Question: I am making a boxplot of this data:
'''
dput(fit3)
structure(list(Grupos = structure(c(3L, 3L, 3L, 3L, 3L, 3L, 3L,
3L, 3L, 3L, 1L, 1L, 1L, 1L, 1L, 1L, 1L, 1L, 1L, 1L, 4L, 4L, 4L,
4L, 4L, 4L, 4L, 4L, 4L, 4L, 4L, 4L, 2L, 2L, 2L, 2L, 2L, 2L, 2L,
2L, 2L, 2L, 2L, 2L), .Label = c("TR", "TR2x45", "UT", "UT2x45"
), class = "factor"), ordenada = c(-<PHONE>6, -<PHONE>7,
-<PHONE>02, -<PHONE>1, 0, -339.309090909113, -<PHONE>39,
-<PHONE>9, -707.681818181909, -<PHONE>11, -<PHONE>45,
-<PHONE>2, 0, 0, -<PHONE>81, -<PHONE>08,
0, 0, -<PHONE>51, -<PHONE>36, -<PHONE>93,
0, -<PHONE>8, -<PHONE>6, -<PHONE>6, -<PHONE>08,
-820.572727272809, -<PHONE>9, -<PHONE>14, 0, -1<PHONE>,
-<PHONE>, -424.500000000049, -<PHONE>6, -<PHONE>,
-<PHONE>56, -1<PHONE>, -<PHONE>42, -<PHONE>3,
-678.800000000052, 0, -<PHONE>2, -<PHONE>6, -<PHONE>38
), pendiente = c(18.0000000000014, 9.63636363636461, 9.86363636363712,
122.681818181831, 0, 0.54545454545458, 3.81818181818215, 40.6818181818223,
1.13636363636378, 2.59090909090926, 5.90909090909148, 80.9090909090992,
0, 0, 6.77272727272785, 5.50000000000057, 0, 0, 9.68181818181914,
16.0454545454563, 3.54545454545487, 0, 10.9090909090922, 38.5454545454584,
40.0454545454582, 3.77272727272769, 1.31818181818195, 54.0909090909142,
1.86363636363659, 0, 255.909090909118, 32.6818181818216, 0.68181818181826,
77.5909090909165, 46.909090909096, 1.6363636363638, 237.636363636387,
12.5454545454559, 30.2272727272758, 1.09090909090917, 0, 36.0909090909124,
25.4545454545478, 8.68181818181908), r.squared = c(0.919634060520734,
0.954630416312683, 0.845100502512542, 0.951645777648911, NaN,
0.59999999999997, 0.963934426229504, 0.835706833594179, 0.694444444444498,
0.91779661016945, 0.927552140504953, 0.959411828829618, NaN,
NaN, 0.978880070546728, 0.936125319693121, NaN, NaN, 0.980315471045828,
0.962528966476169, 0.856901408450706, NaN, 0.896358543417418,
0.895321098632955, 0.971366890268327, 0.840121951219549, 0.793396226415111,
0.95198720017211, 0.808173076923133, NaN, 0.980407864815474,
0.952010975654702, 0.750000000000039, 0.933728442060346, 0.936844883094985,
0.939130434782635, 0.993784082719898, 0.735431550492406, 0.957943419114485,
0.847058823529391, NaN, 0.951314320205228, 0.974094551779841,
0.957004197271801), adj.r = c(0.910704511689705, 0.949589351458537,
0.827889447236158, 0.946273086276568, NaN, 0.555555555555522,
0.959927140255005, 0.817452037326866, 0.660493827160554, 0.908662900188278,
0.919502378338837, 0.954902032032908, NaN, NaN, 0.976533411718587,
0.929028132992356, NaN, NaN, 0.978128301162031, 0.958365518306855,
0.841001564945229, NaN, 0.884842826019353, 0.883690109592172,
0.968185433631474, 0.822357723577276, 0.770440251572346, 0.946652444635678,
0.786858974359037, NaN, 0.978230960906082, 0.946678861838558,
0.722222222222266, 0.926364935622607, 0.929827647883317, 0.932367149758483,
0.993093425244331, 0.706035056102673, 0.953270465682761, 0.830065359477101,
NaN, 0.945904800228031, 0.971216168644268, 0.952226885857557)), .Names = c("Grupos",
"ordenada", "pendiente", "r.squared", "adj.r"), row.names = c("UT1",
"UT2", "UT3", "UT4", "UT5", "UT6", "UT7", "UT8", "UT9", "UT10",
"TR1", "TR2", "TR3", "TR4", "TR5", "TR6", "TR7", "TR8", "TR9",
"TR10", "UT1.1", "UT2.1", "UT3.1", "UT4.1", "UT5.1", "UT6.1",
"UT7.1", "UT8.1", "UT9.1", "UT10.1", "UT11", "UT12", "TR1.1",
"TR2.1", "TR3.1", "TR4.1", "TR5.1", "TR6.1", "TR7.1", "TR8.1",
"TR9.1", "TR10.1", "TR11", "TR12"), class = "data.frame")
'''
The code I use to do it is this:
'''
mycolor<-c("red","darkorange","royalblue1","violetred2")
media<-tapply(fit3$pendiente,fit3$Grupos,mean)
boxplot(pendiente ~ Grupos, data = fit3, main="Boxplot pendientes", col = mycolor))
points(media,pch=20,cex=3,col="black")
'''
And the result I get is this:

The problem is I had my 'Grupos' variable ordered as I wanted and now the plot is reordering alphabetically. I need to pass a factor vector with the correct order in x for boxplot to understand it but I keep struggling with lenghts because 'unique(Grupos)' doesn't meet length requirements and 'factor(Grupos)' reorder levels alphabetically.
The order I want to get plotted (from left to right) is:
'''
orden
[1] "UT" "TR" "UT2x45" "TR2x45"
'''
I'd appreciate answers using base graphics but if lattice or ggplot2 solve this and keep the visual they're wellcome (I'm using base graphics because I understand better how to specify user defined colours as I did in my graph)
Thank you!
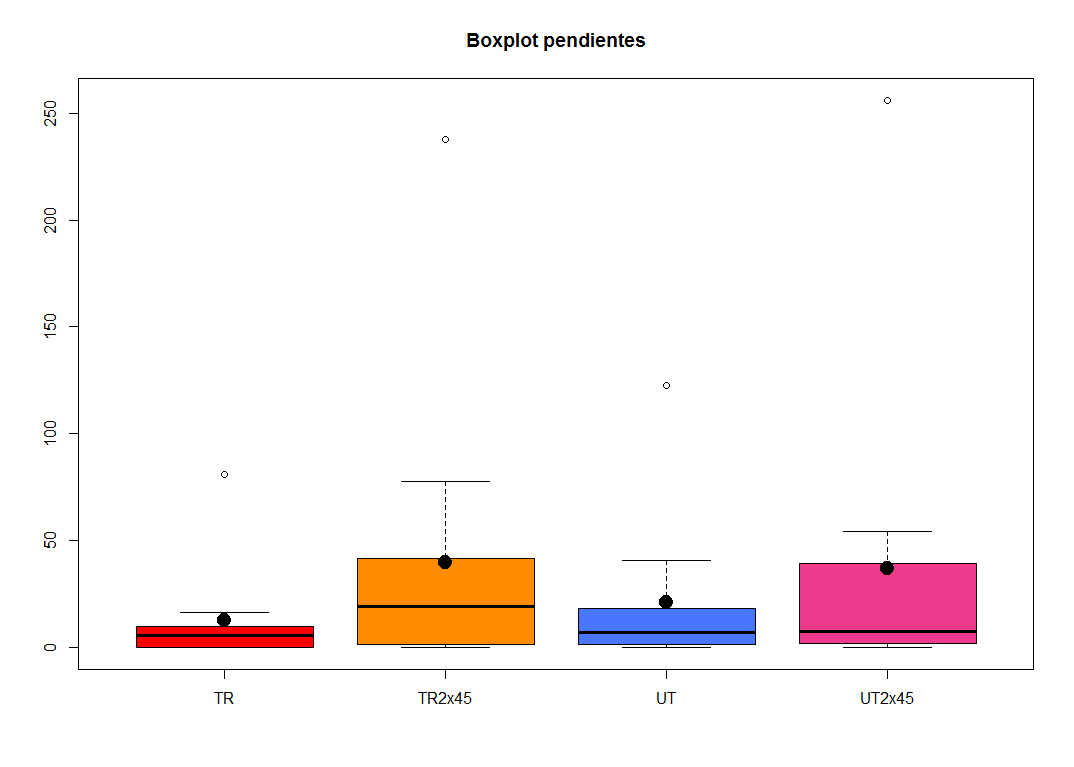
Answer: You may approach this as follows:
'''
data <- split(fit3$pendiente, fit3$Grupos)
data <- data[c(3,1,4,2)]
boxplot(data, main="Boxplot pendientes", col = c('red', 'orange', 'violet', 'pink'))
'''
Here, we manually split 'pendiente' w.r.t. 'Grupos' and then reorder them accordingly.
: It seems that the plotting order is concordant to that indicated by 'levels(fit3$Grupos)'; the 'factor()' function automatically sorts the labels when converting a vector (this is done e.g. by 'read.csv'). Thus, we may re-code this variable so that labels occur in the desired order:
'''
fit3$Grupos <- factor(as.character(fit3$Grupos), levels=c('UT', 'TR', 'UT2x45', 'TR2x45'))
'''
and then proceed in the standard way.